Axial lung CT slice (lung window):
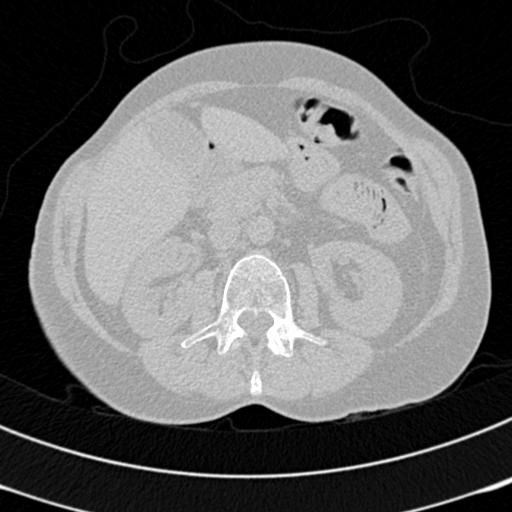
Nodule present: no